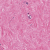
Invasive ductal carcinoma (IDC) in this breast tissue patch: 0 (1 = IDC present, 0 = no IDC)